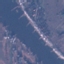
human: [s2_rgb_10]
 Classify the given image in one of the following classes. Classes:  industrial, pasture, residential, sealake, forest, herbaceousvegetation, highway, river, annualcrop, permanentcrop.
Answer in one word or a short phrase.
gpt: River